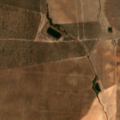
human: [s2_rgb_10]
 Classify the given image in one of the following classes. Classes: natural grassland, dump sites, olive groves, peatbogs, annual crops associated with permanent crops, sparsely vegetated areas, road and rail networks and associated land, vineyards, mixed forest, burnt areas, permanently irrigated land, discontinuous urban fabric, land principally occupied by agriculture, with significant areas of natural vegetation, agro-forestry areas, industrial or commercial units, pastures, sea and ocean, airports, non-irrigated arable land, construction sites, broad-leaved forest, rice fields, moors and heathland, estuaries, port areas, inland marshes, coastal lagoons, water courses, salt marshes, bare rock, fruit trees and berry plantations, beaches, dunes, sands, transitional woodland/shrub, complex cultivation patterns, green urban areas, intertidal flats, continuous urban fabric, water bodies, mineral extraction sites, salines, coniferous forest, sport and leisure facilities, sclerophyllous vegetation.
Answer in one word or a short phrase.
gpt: non-irrigated arable land, permanently irrigated land, olive groves